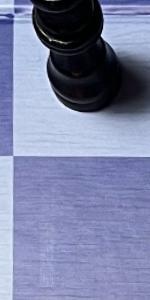
Label: Empty